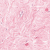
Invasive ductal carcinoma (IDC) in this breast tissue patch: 0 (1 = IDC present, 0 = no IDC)